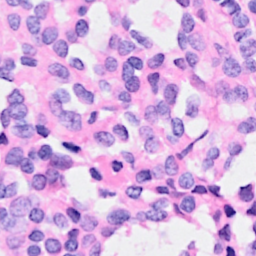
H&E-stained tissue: Breast